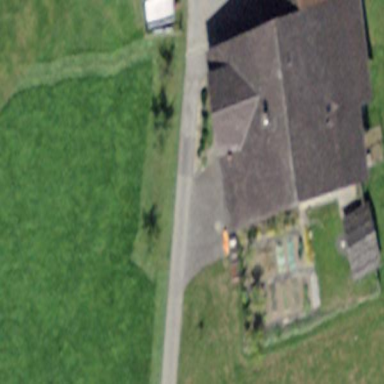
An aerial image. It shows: Farm building.